Question: I want to place three boxes on a page -- one on the left, taking about the same vertical space as two on the right -- with multi-line content in each box, and the three boxes not touching one another.
I've done this by placing one table cell on the left and on the right a two-row table, one single-cell row above the other. Each cell has borders, to make it look as though there is a box around the contents.
My question is: is this the most standard way I can achieve the effect I want in HTML? It seems like an awful lot of code for the effect.
'''
<table>
<tbody>
<tr>
<td class="boxed">Multi-line content<br />
left side</td>
<td>
<table>
<tbody>
<tr>
<td class="boxed">Multi-line content<br />
top right side</td>
</tr>
<tr>
<td class="boxed">Multi-line content<br />
bottom right side</td>
</tr>
</tbody>
</table>
</td>
</tr>
</tbody>
</table>
'''
'''
.boxed {
border: 1px solid black;
padding: 20px;
margin: 10px;
}
table {
border-collapse: separate;
border-spacing: 10px;
}
'''

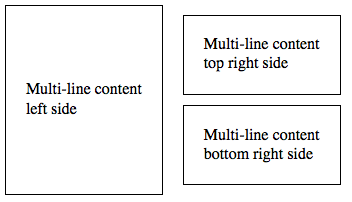
Answer: The common way to do this is using "css float"..
'''
float: right;
float: left;
'''
There is your code: <URL>
If you want them to take same vertical space define a "height" value in css..